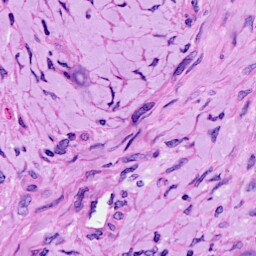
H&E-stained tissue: Ovarian